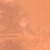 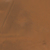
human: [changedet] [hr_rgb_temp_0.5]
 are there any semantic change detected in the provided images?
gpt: New road appears on the upper left part of the desert.